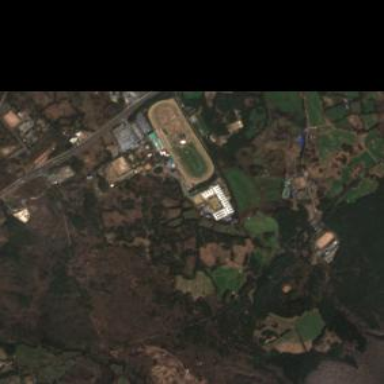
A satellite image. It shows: Sports centre dedicated to horse racing.